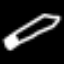
Label: pencil